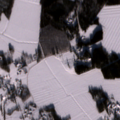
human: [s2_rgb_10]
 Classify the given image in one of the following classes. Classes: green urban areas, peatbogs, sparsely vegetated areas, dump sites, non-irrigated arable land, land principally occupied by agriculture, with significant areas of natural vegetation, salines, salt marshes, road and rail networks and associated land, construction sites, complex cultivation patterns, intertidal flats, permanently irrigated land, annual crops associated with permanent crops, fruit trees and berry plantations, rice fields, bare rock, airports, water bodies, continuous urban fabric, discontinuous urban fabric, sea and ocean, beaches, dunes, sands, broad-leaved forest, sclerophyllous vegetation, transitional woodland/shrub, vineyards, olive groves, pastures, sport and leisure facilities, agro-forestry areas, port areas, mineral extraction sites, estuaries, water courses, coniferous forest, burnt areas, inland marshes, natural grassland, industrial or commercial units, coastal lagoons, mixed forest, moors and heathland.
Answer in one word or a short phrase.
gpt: discontinuous urban fabric, non-irrigated arable land, land principally occupied by agriculture, with significant areas of natural vegetation, coniferous forest, mixed forest